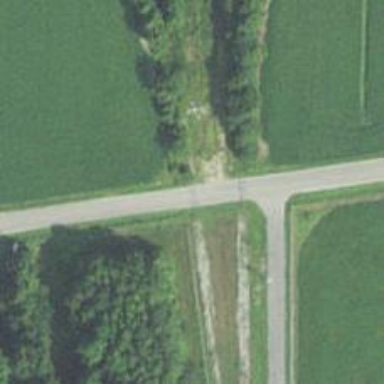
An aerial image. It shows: Abandoned railway.